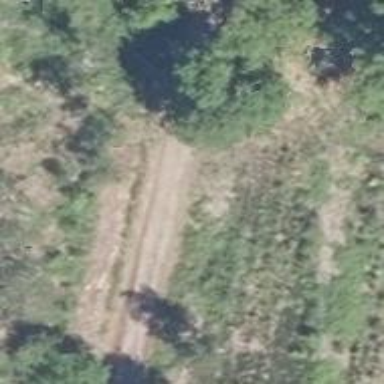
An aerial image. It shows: Track with grade2 tracktype.